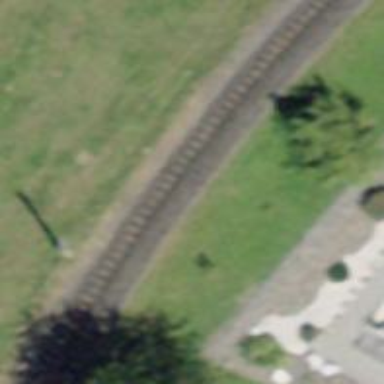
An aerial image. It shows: Narrow-gauge railway with electrified contact line.